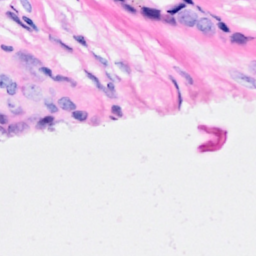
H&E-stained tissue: Breast